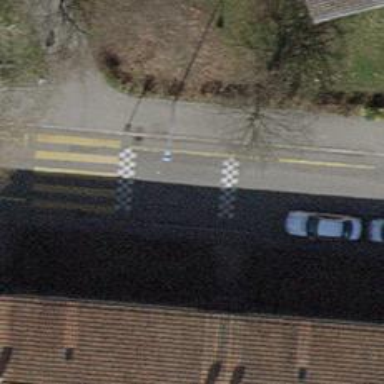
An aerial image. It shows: Traffic cushion.